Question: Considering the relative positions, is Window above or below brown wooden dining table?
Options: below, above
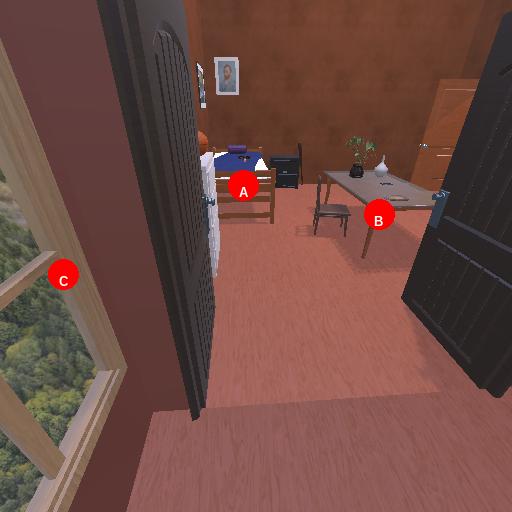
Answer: below